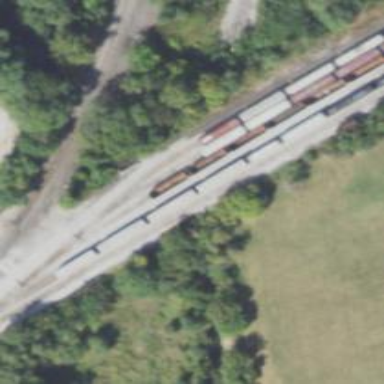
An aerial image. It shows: Railway yard in service.